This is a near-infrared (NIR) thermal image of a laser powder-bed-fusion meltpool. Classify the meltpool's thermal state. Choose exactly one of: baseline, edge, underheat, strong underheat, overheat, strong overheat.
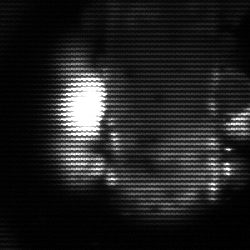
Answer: strong underheat